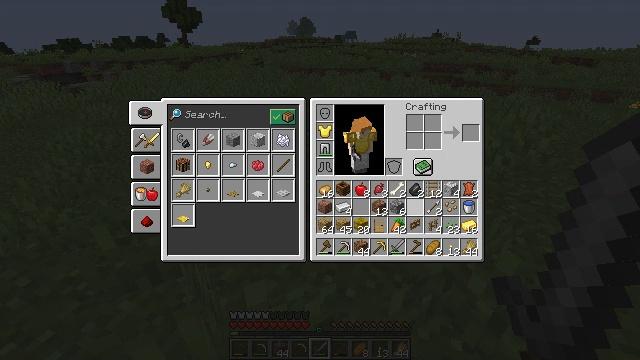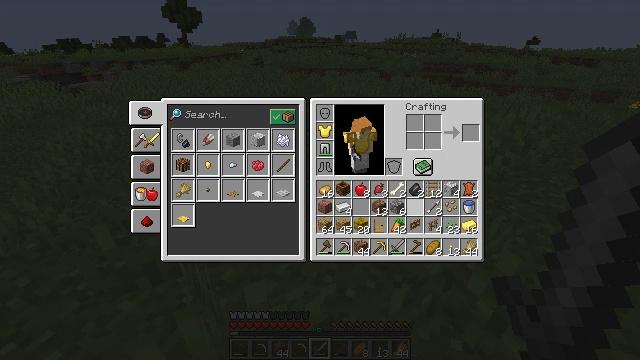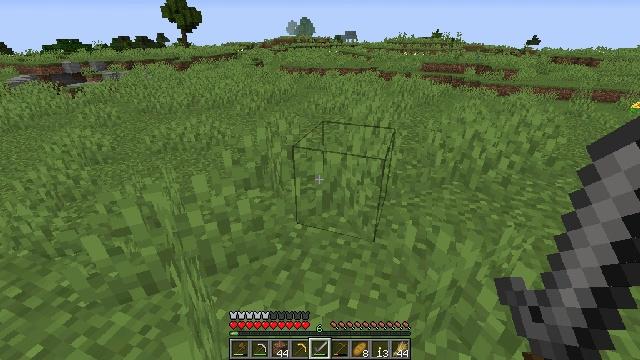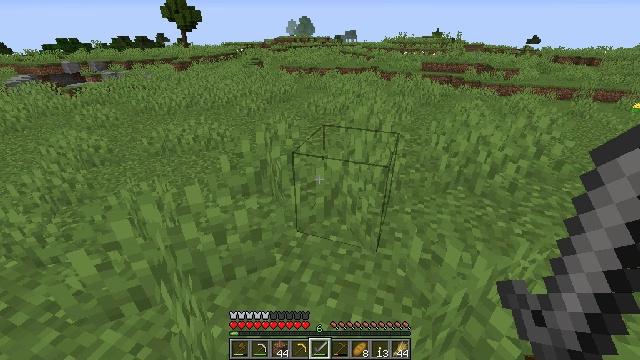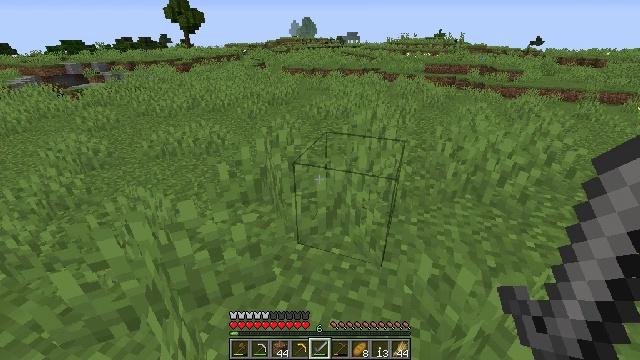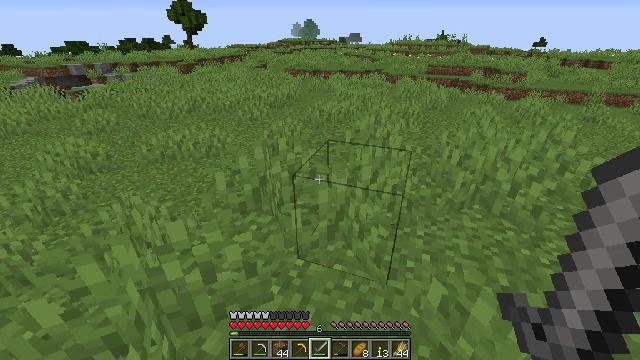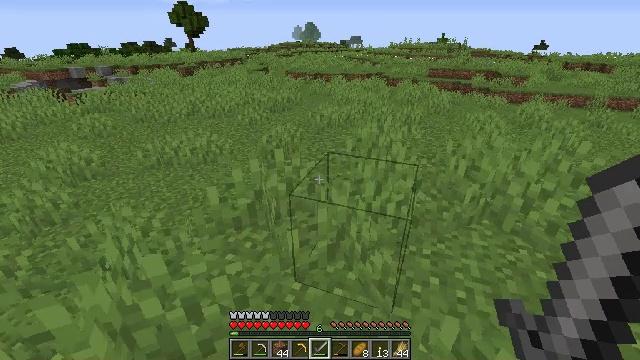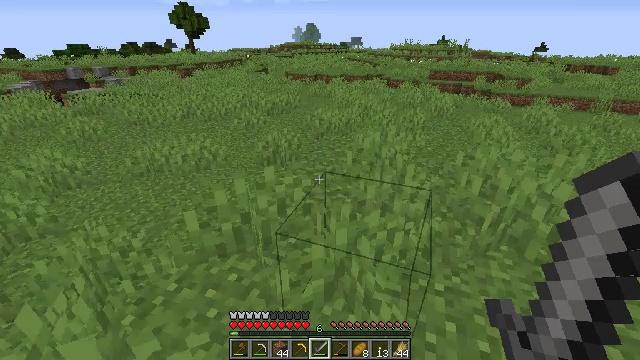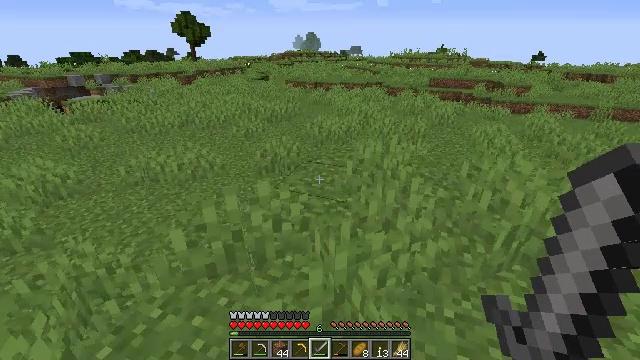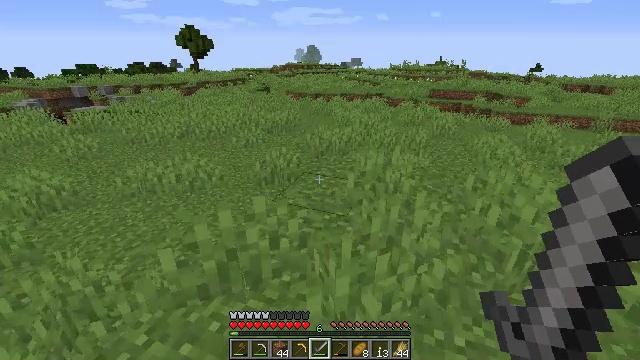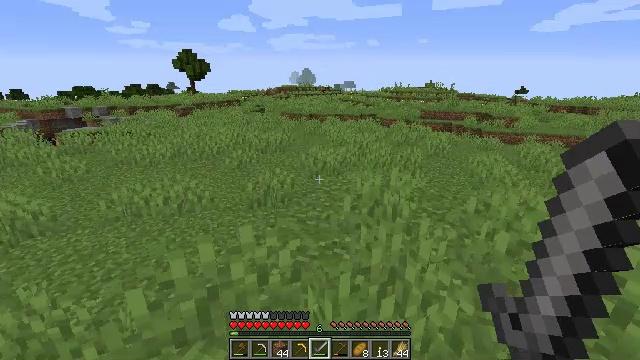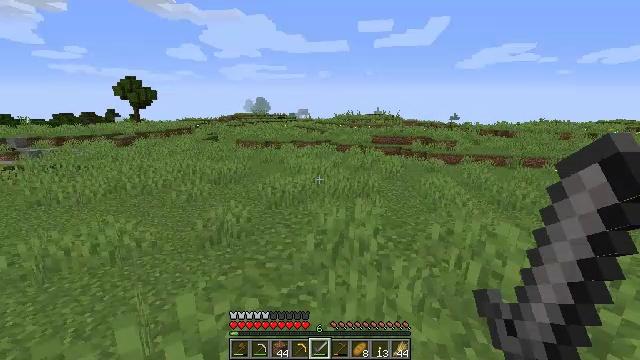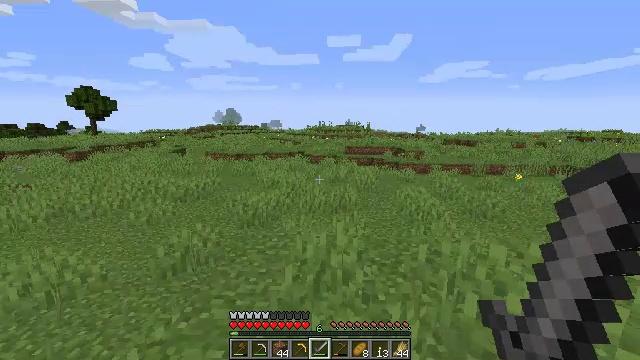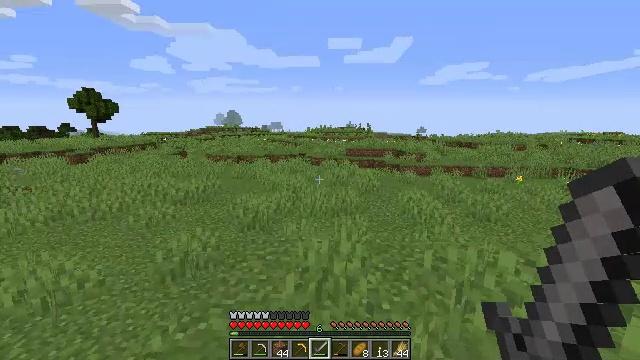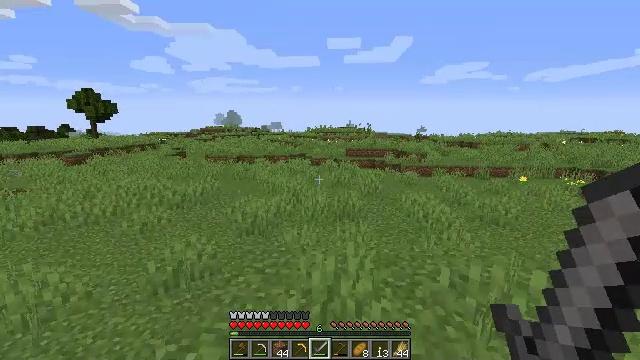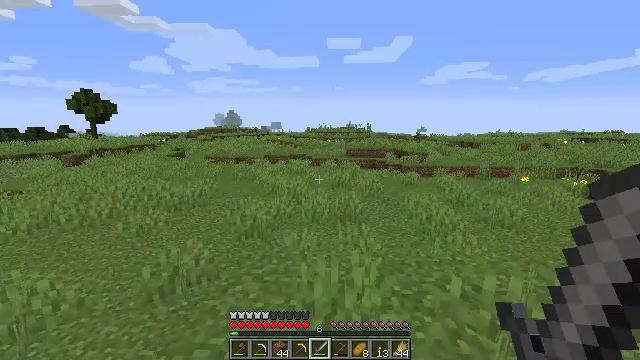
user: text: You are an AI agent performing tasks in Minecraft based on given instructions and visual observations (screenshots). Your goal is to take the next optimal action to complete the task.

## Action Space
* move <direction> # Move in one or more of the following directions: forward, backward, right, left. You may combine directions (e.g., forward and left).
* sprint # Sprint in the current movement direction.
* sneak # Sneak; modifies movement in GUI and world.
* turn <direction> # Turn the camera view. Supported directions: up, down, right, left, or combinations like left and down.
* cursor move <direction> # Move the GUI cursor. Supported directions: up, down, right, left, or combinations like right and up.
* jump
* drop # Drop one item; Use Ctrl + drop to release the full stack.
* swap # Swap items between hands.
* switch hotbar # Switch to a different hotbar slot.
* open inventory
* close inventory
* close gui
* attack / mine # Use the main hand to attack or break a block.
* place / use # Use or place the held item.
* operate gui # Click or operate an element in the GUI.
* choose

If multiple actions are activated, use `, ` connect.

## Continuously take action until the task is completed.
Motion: motion action
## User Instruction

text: Use the crafting table to make a shield.
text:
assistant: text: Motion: move forward
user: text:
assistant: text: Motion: move forward, close inventory
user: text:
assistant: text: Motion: move forward, close inventory
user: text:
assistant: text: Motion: move forward, close inventory
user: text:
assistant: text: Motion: move forward, close inventory
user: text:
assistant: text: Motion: move forward
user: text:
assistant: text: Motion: move forward
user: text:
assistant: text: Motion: move forward, turn up
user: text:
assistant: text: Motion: move forward, turn up
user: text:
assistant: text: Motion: move forward, turn right and up
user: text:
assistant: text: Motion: move forward, turn right and up
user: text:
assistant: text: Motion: move forward, turn right and up
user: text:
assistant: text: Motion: move forward
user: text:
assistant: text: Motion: move forward
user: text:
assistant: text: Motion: move forward
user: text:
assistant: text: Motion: move forward
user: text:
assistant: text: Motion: move forward
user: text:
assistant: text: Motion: move forward
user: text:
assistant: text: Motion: move forward
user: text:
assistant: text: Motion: move forward
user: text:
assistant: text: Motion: move forward
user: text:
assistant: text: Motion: move forward
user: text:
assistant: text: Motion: move forward
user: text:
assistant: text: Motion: move forward
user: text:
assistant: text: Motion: move forward
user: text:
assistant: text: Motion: move forward, jump
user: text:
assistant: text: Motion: move forward, jump
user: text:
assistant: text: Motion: move forward, jump
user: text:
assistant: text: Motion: move forward, jump
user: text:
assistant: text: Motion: move forward, jump